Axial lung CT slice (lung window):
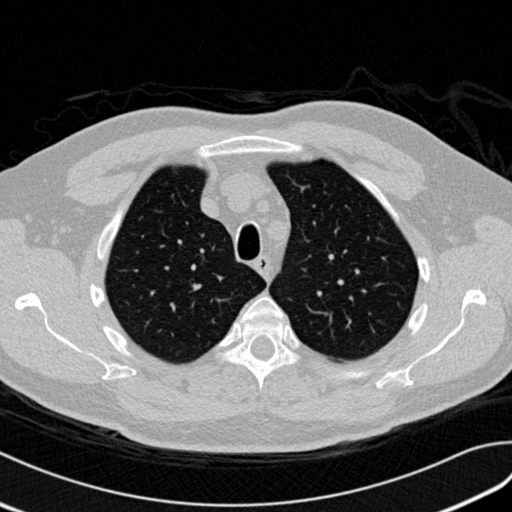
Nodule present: no